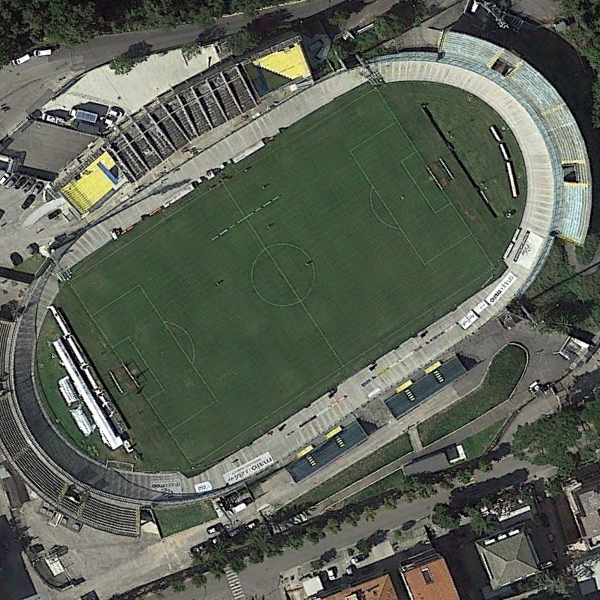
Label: Stadium